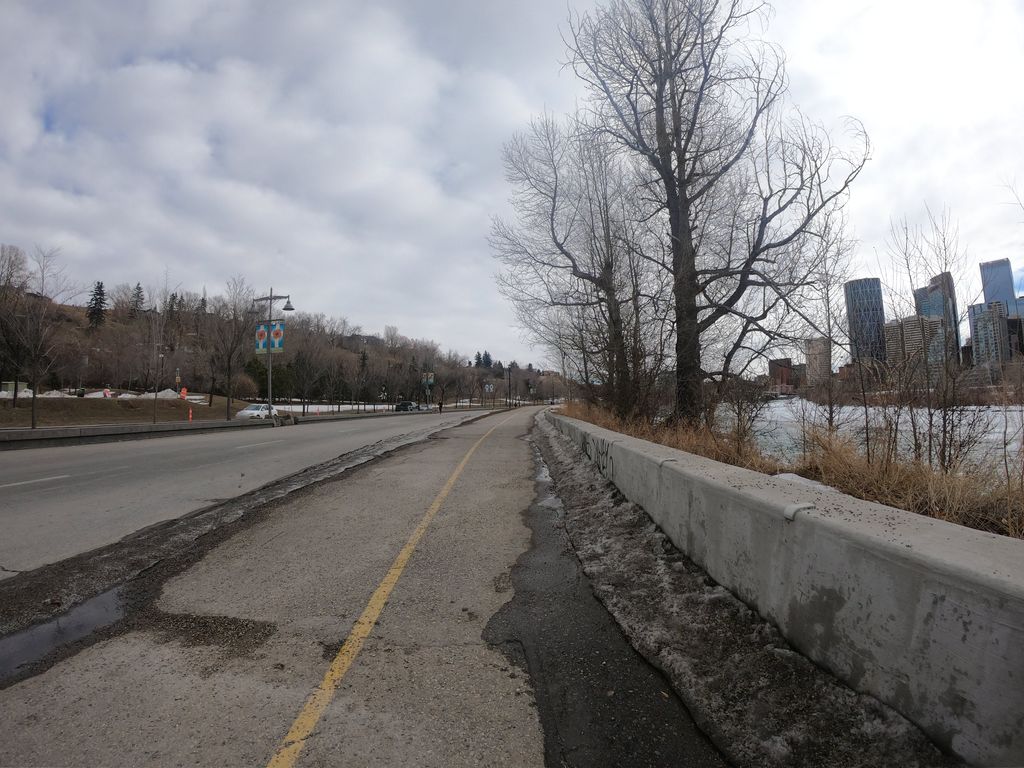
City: calgary